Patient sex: M
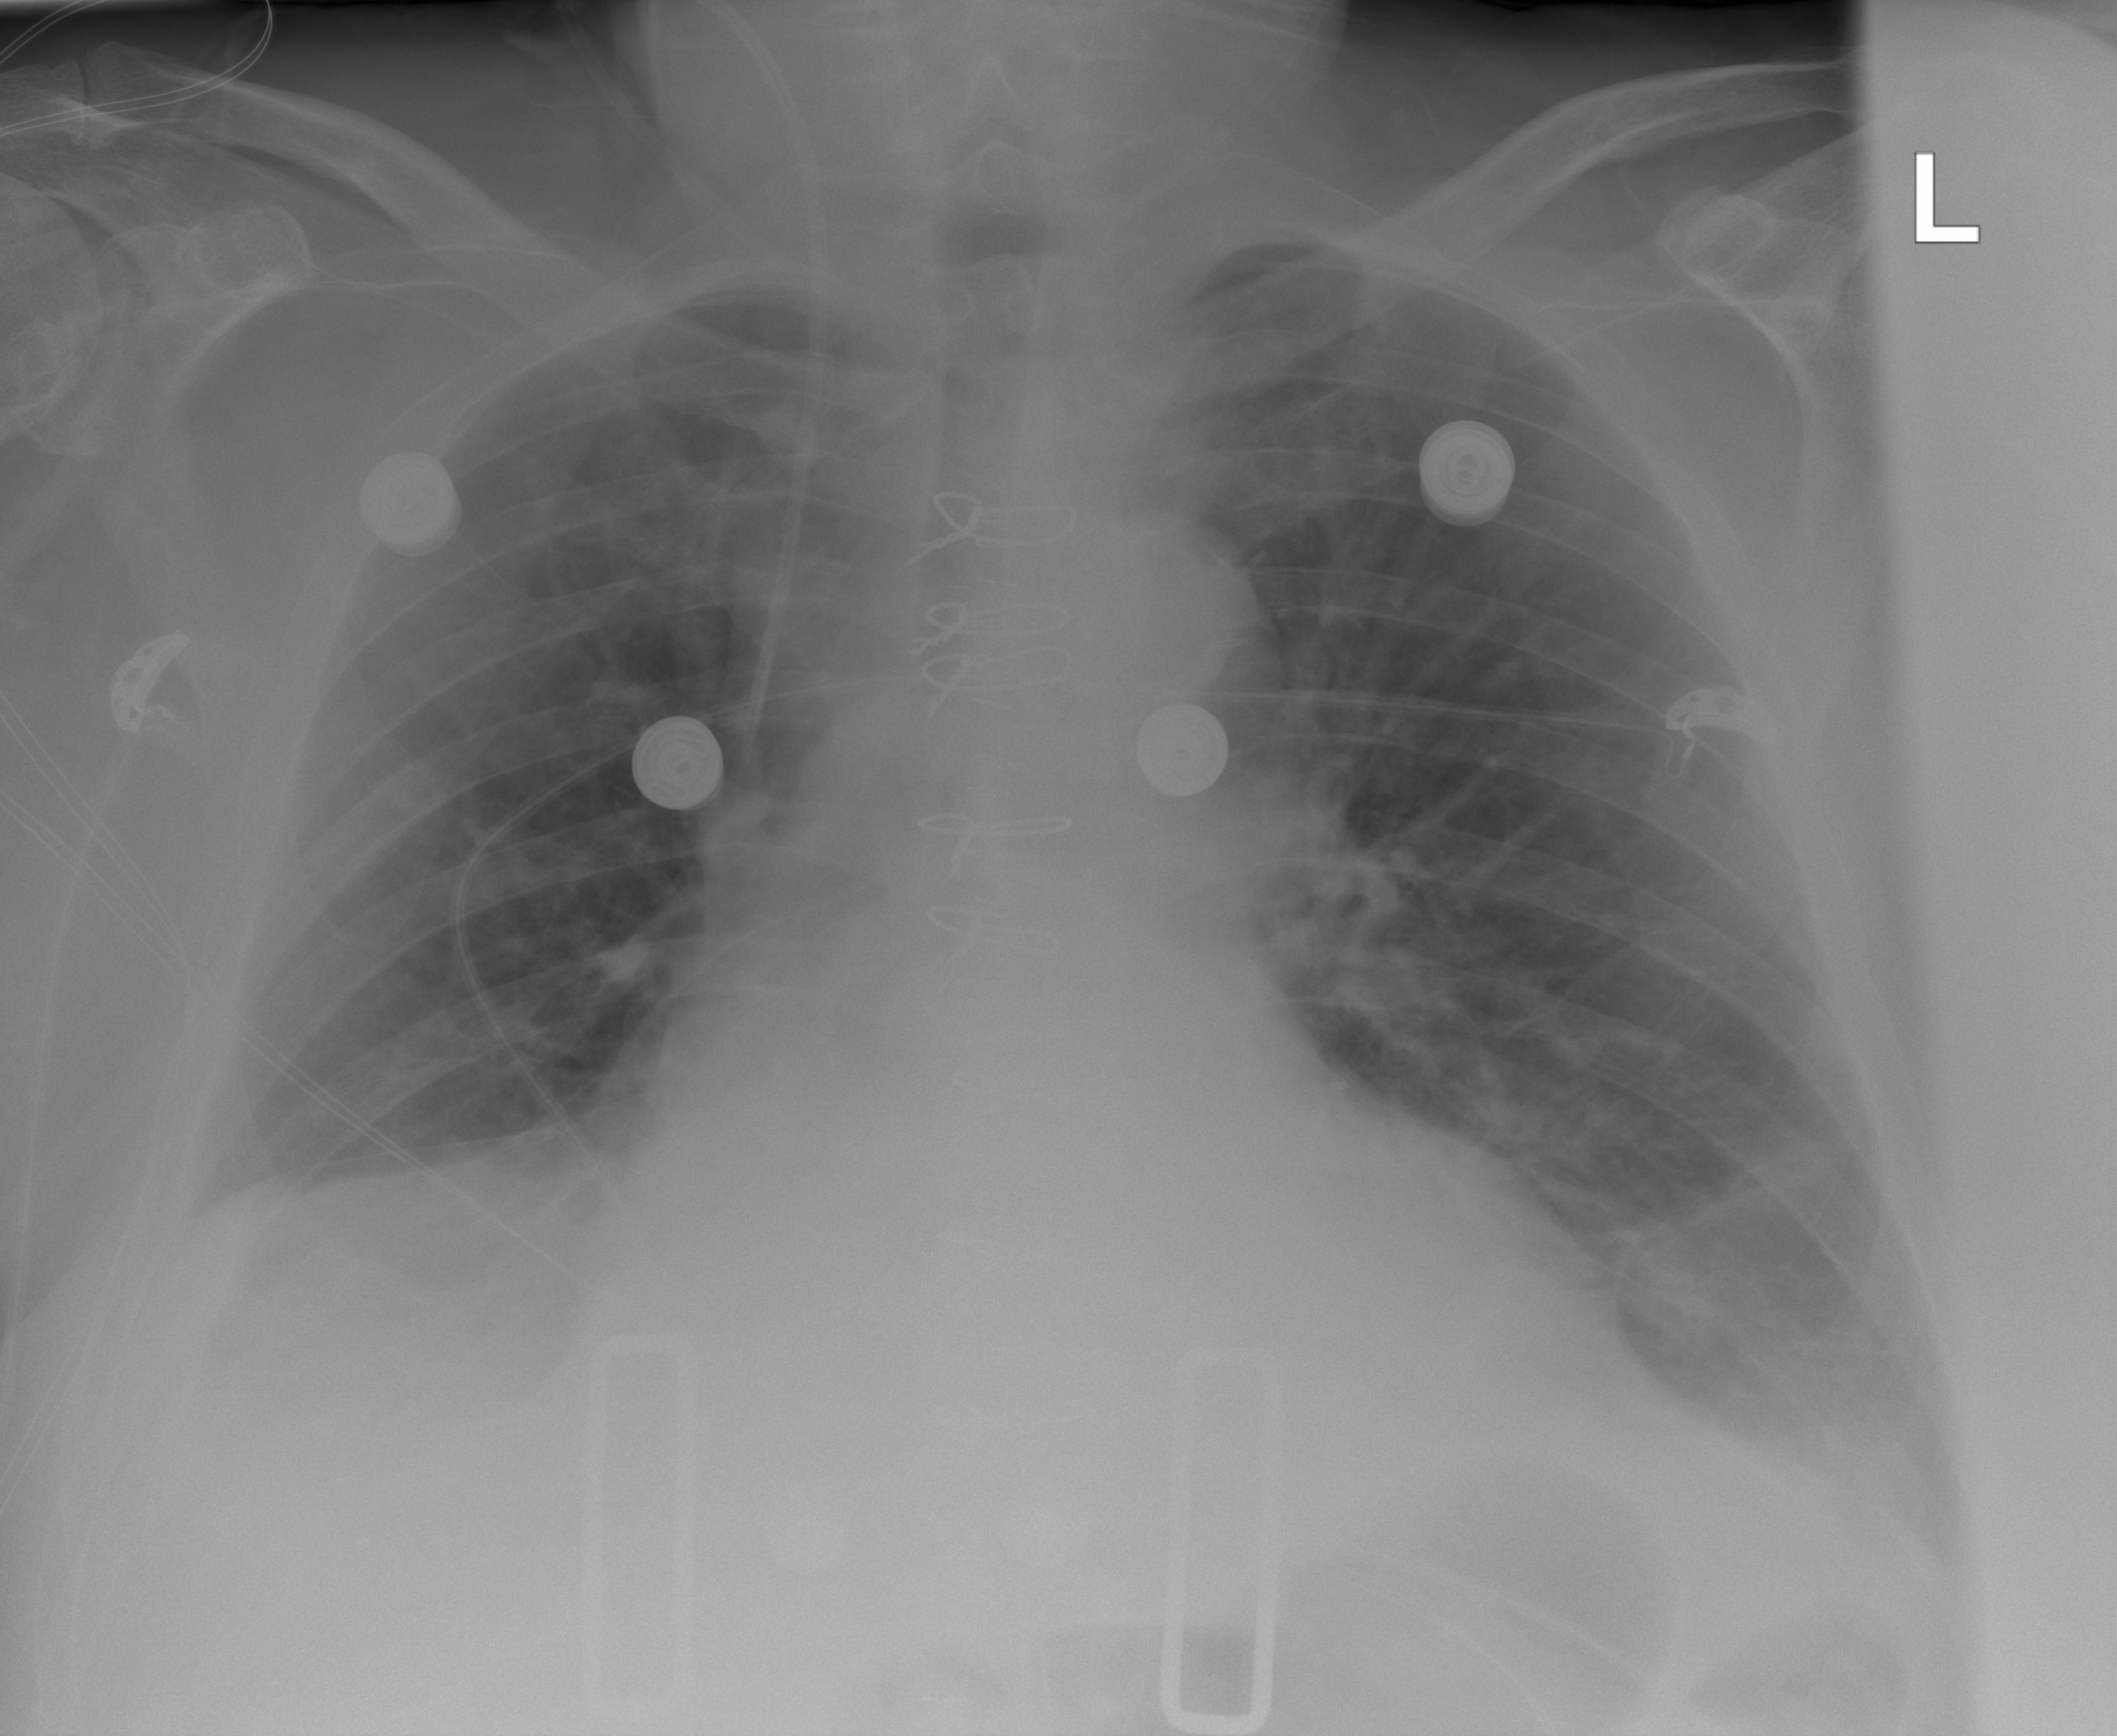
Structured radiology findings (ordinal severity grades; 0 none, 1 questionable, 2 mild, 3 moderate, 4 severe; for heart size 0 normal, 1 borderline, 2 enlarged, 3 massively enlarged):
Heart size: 2
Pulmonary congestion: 0
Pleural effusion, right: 2
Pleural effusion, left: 2
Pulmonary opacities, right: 0
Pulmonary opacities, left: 0
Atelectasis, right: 2
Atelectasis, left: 2